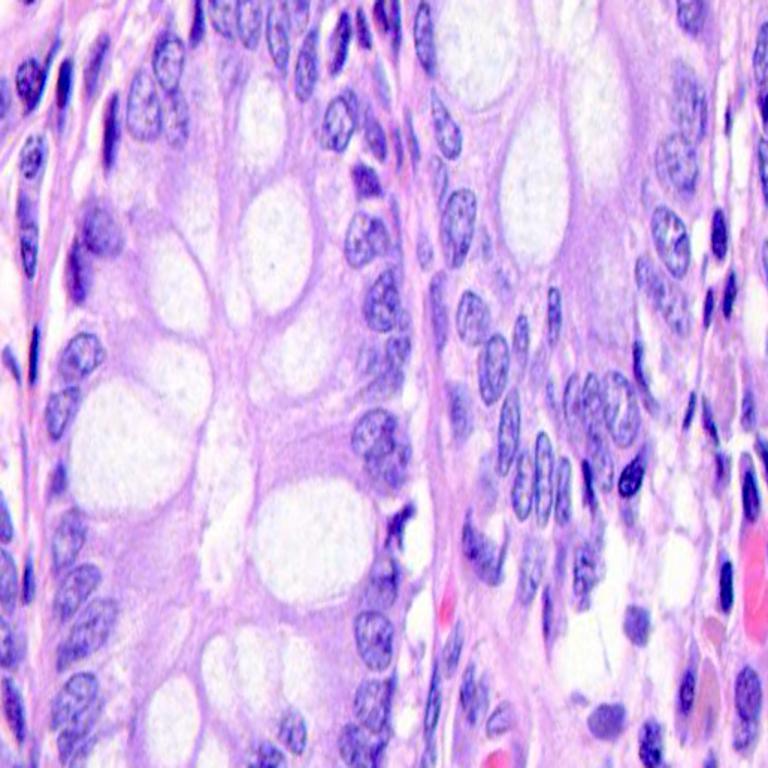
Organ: colon
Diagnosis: benign